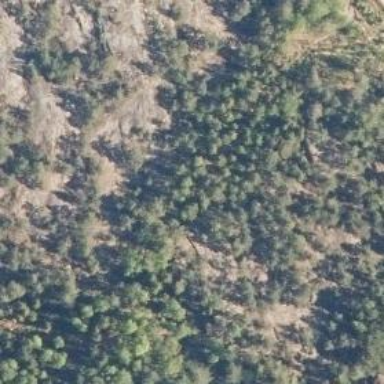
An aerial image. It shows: Landscape dominated by bare rock.